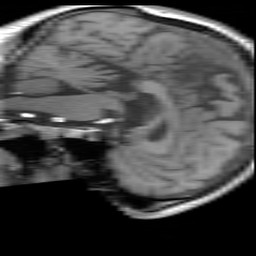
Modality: T1w
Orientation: sagittal
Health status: ill
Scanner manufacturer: siemens
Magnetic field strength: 3 T
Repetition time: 0.4 s
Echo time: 0.00272 s